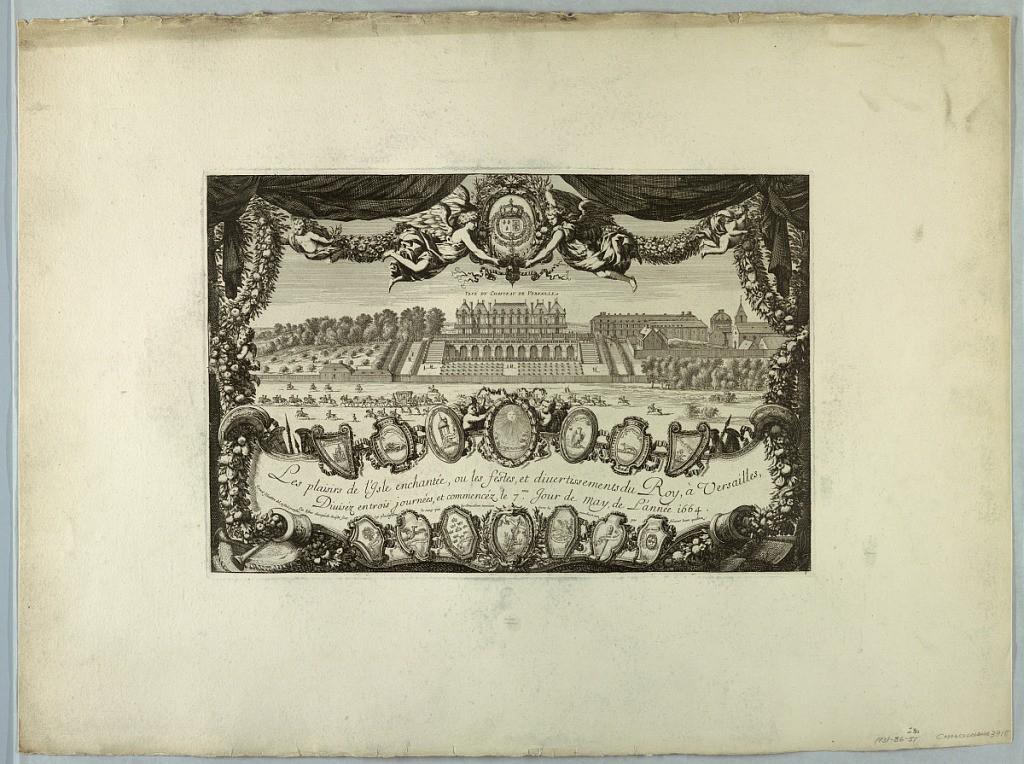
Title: Les plaisirs de l'Isle enchantée
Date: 1664
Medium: Etching and engraving. Black ink on rolled paper.
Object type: Print
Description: In the foreground a banner decorated with shields and coats of arms.  At the top two winged figures hold up the royal coat of arms.  Beyond the Palace of Versailles.  All is framed by curtains and garlands.